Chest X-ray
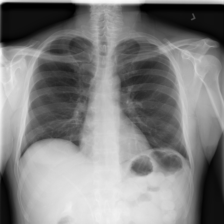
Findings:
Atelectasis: negative
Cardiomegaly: negative
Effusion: negative
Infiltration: negative
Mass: negative
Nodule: negative
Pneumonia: negative
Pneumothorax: negative
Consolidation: negative
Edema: negative
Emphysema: negative
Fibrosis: negative
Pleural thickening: negative
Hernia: negative